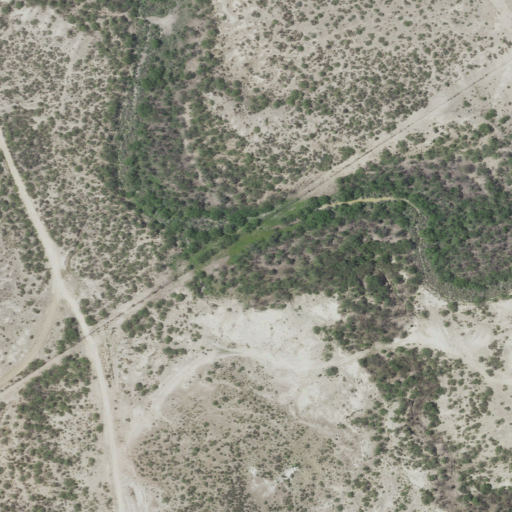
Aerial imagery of valley in Texas named Arroyo Dodier containing shrub, grassland, woody wetlands, herbaceous wetlands, low intensity development, medium intensity development, barren land, open development, and high intensity development